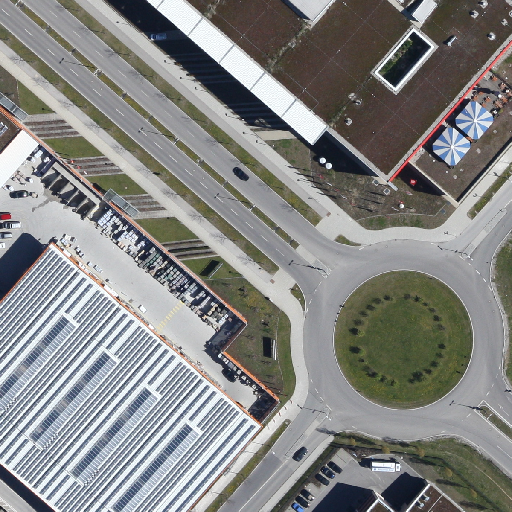
Referring expression: car driving on the road